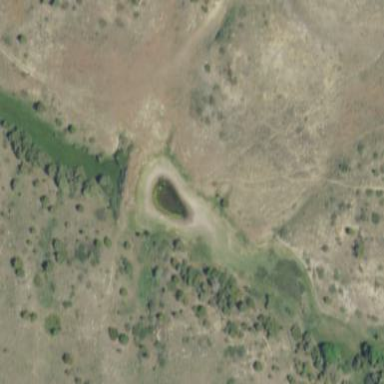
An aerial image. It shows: Reservoir.